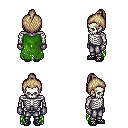
a pixel art fantasy rpg character, male body template, skeleton, green tattered cape, metal pants, white blonde short topknot hairstyle, metal gloves, ghillies, four views (front, back, left, right), 2x2 character sprite sheet, small pixel art, hard edges, no anti-aliasing